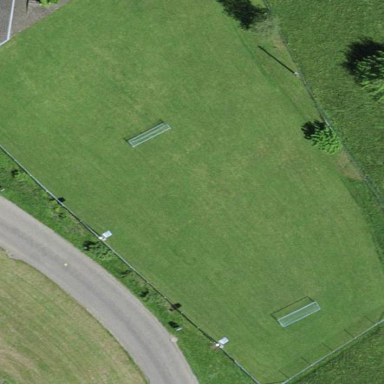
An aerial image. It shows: Multi-sport pitch on leisure land.